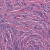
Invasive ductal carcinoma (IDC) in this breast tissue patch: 1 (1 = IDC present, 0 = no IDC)